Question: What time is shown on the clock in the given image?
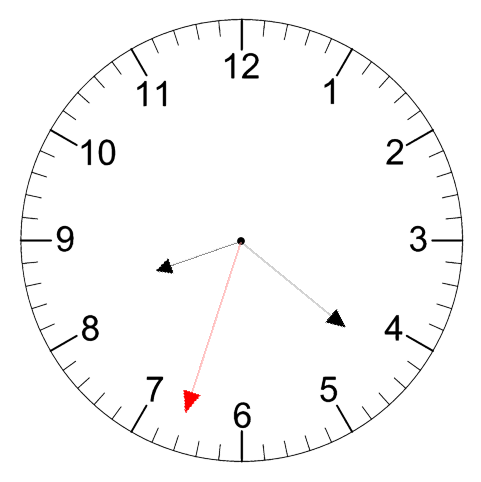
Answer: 08:21:33